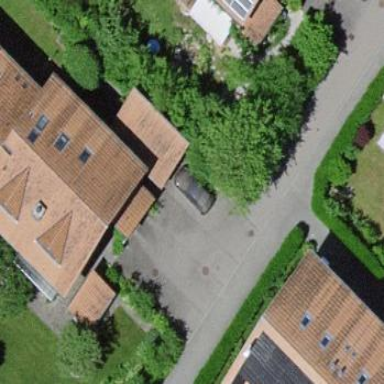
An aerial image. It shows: Residential building with gabled roof.